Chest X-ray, PA view. Patient: 18 years old, sex F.
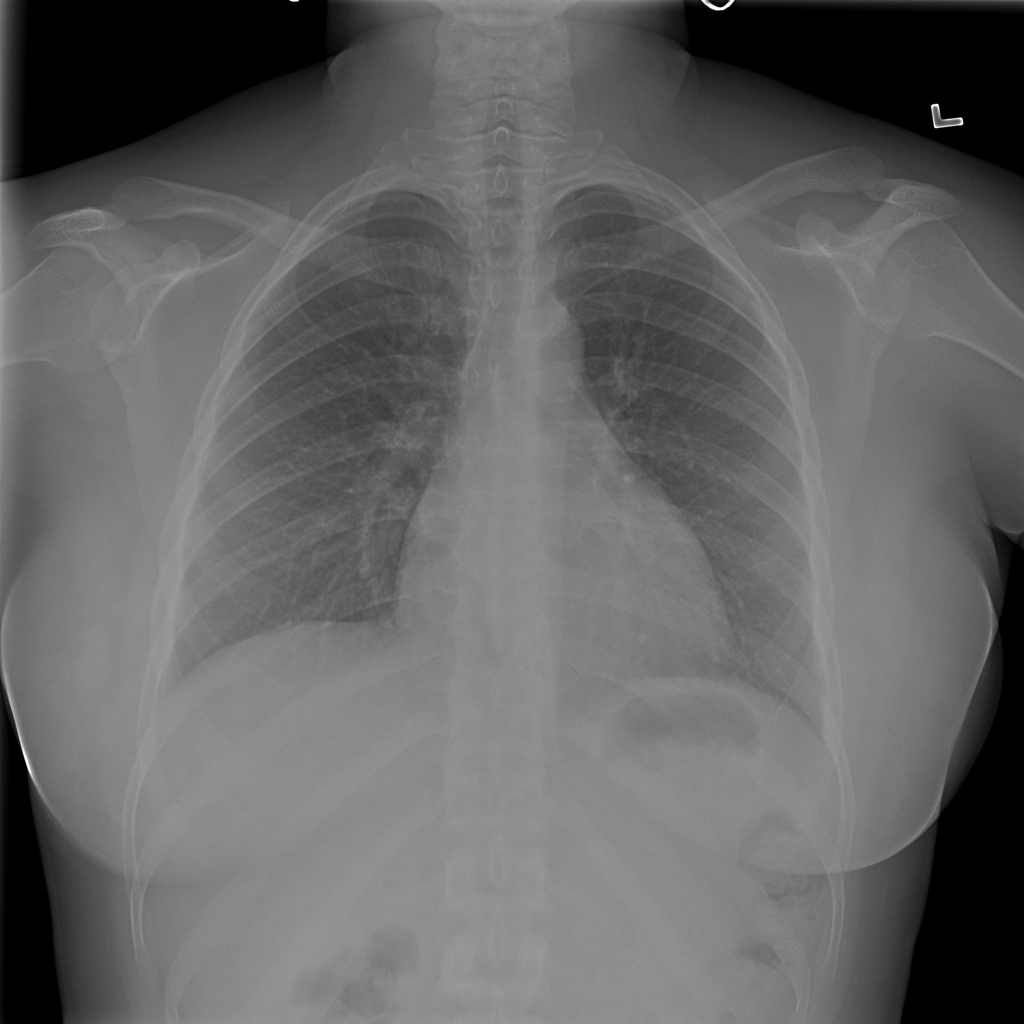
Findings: No Finding